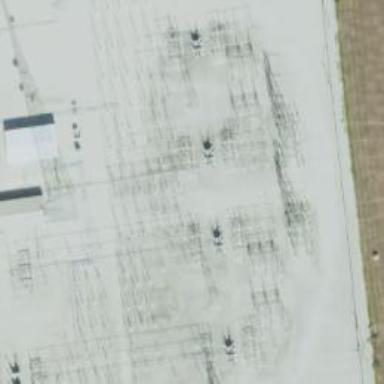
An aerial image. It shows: Switch for power supply.